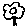
Label: flower